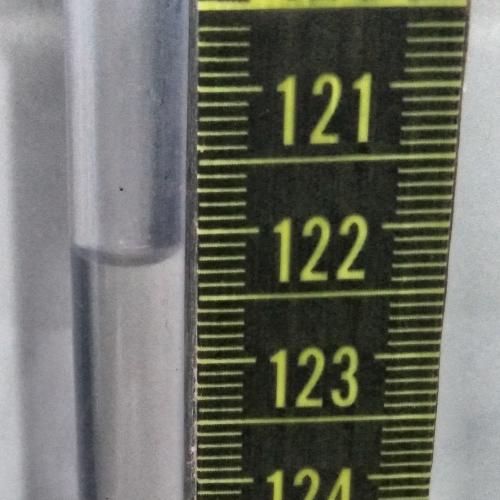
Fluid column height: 122.2 cm